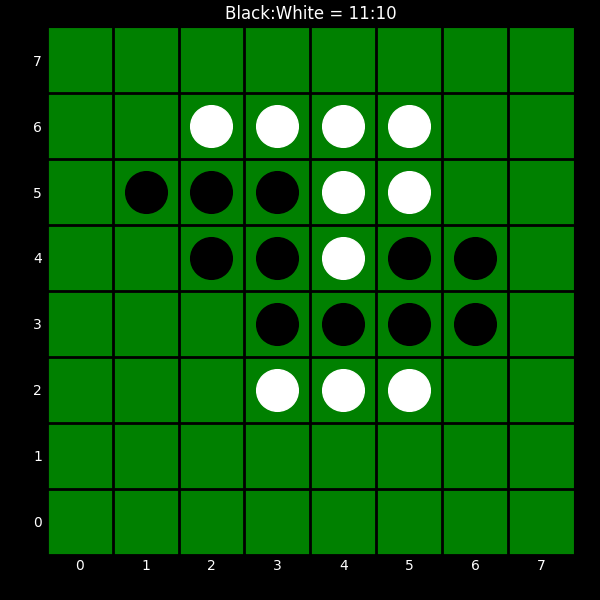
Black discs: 11
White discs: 10